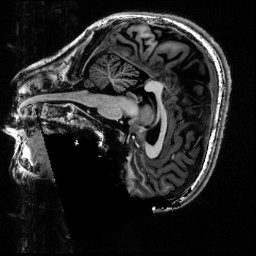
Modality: T1w
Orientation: sagittal
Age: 20
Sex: female